Current action and preconditions to check: trajectory_clear

Your task: For each precondition in the list above, predict whether it will hold at this action.

Consider the current scene as observed from the mobile robot's camera, and analyze the predicted future states of all dynamic agents (e.g., people, animals, vehicles, or any moving entities) within the NEXT SECOND.

IMPORTANT: Only answer "very likely" if you are absolutely certain—based on strong, clear evidence—that a dynamic agent will violate the precondition in the predicted future state. Do NOT answer "very likely" for unlikely, ambiguous, or low-probability risks.

Ask yourself for each precondition: Is there a high probability, with clear and convincing evidence, that the predicted future states of any dynamic agent will interfere with the predicted future state of the currently executing action within the NEXT SECOND, causing that precondition to fail?

Assess the risk level based on these predictions. Use "likely" or "very likely" if motions create a clear risk of interference.

Use "neutral" or "improbable" if agents are nearby but their predicted paths are clearly diverging or non-conflicting.

Failure Risk Categories: "very improbable", "improbable", "neutral", "likely", "very likely"

Answer Format: Output ONLY the probability_of_failure value from these categories: "very improbable", "improbable", "neutral", "likely", "very likely"

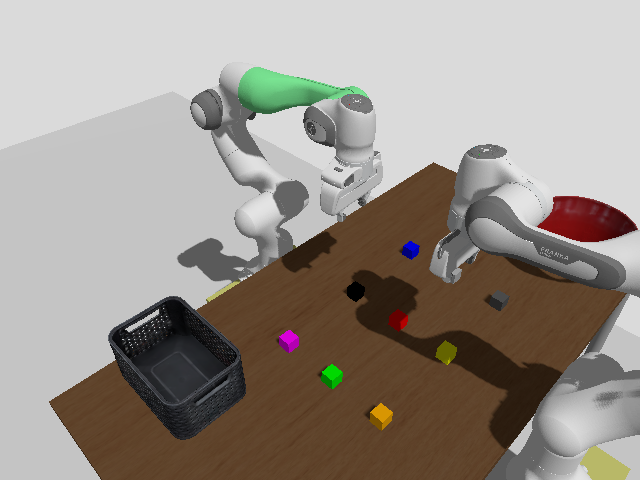

Answer: neutral